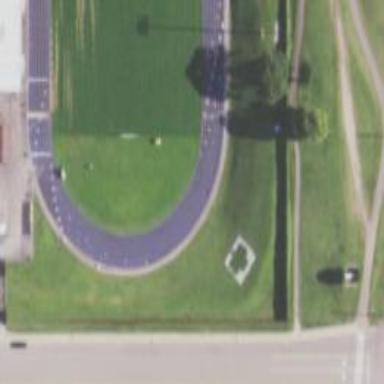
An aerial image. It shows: Asphalt footway track in leisure land area.